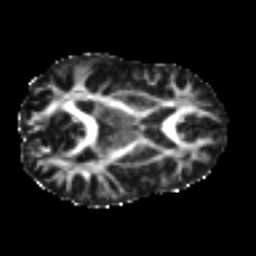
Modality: FA
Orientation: axial
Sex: male
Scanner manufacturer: ge
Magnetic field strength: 3 T
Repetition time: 7 s
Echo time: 0.08 s